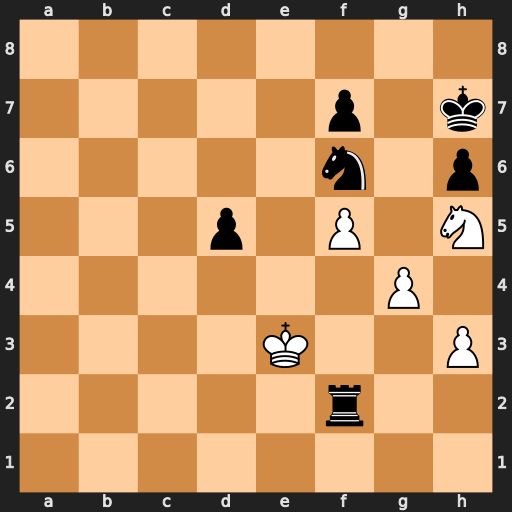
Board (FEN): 8/5p1k/5n1p/3p1P1N/6P1/4K2P/5r2/8
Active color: w
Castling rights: -
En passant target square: -
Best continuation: Nxf6+ Kh8 Kxf2